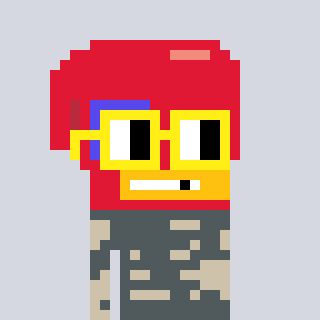
a pixel art character with square yellow glasses, a boxing glove-shaped head and a bege-colored body on a cool background